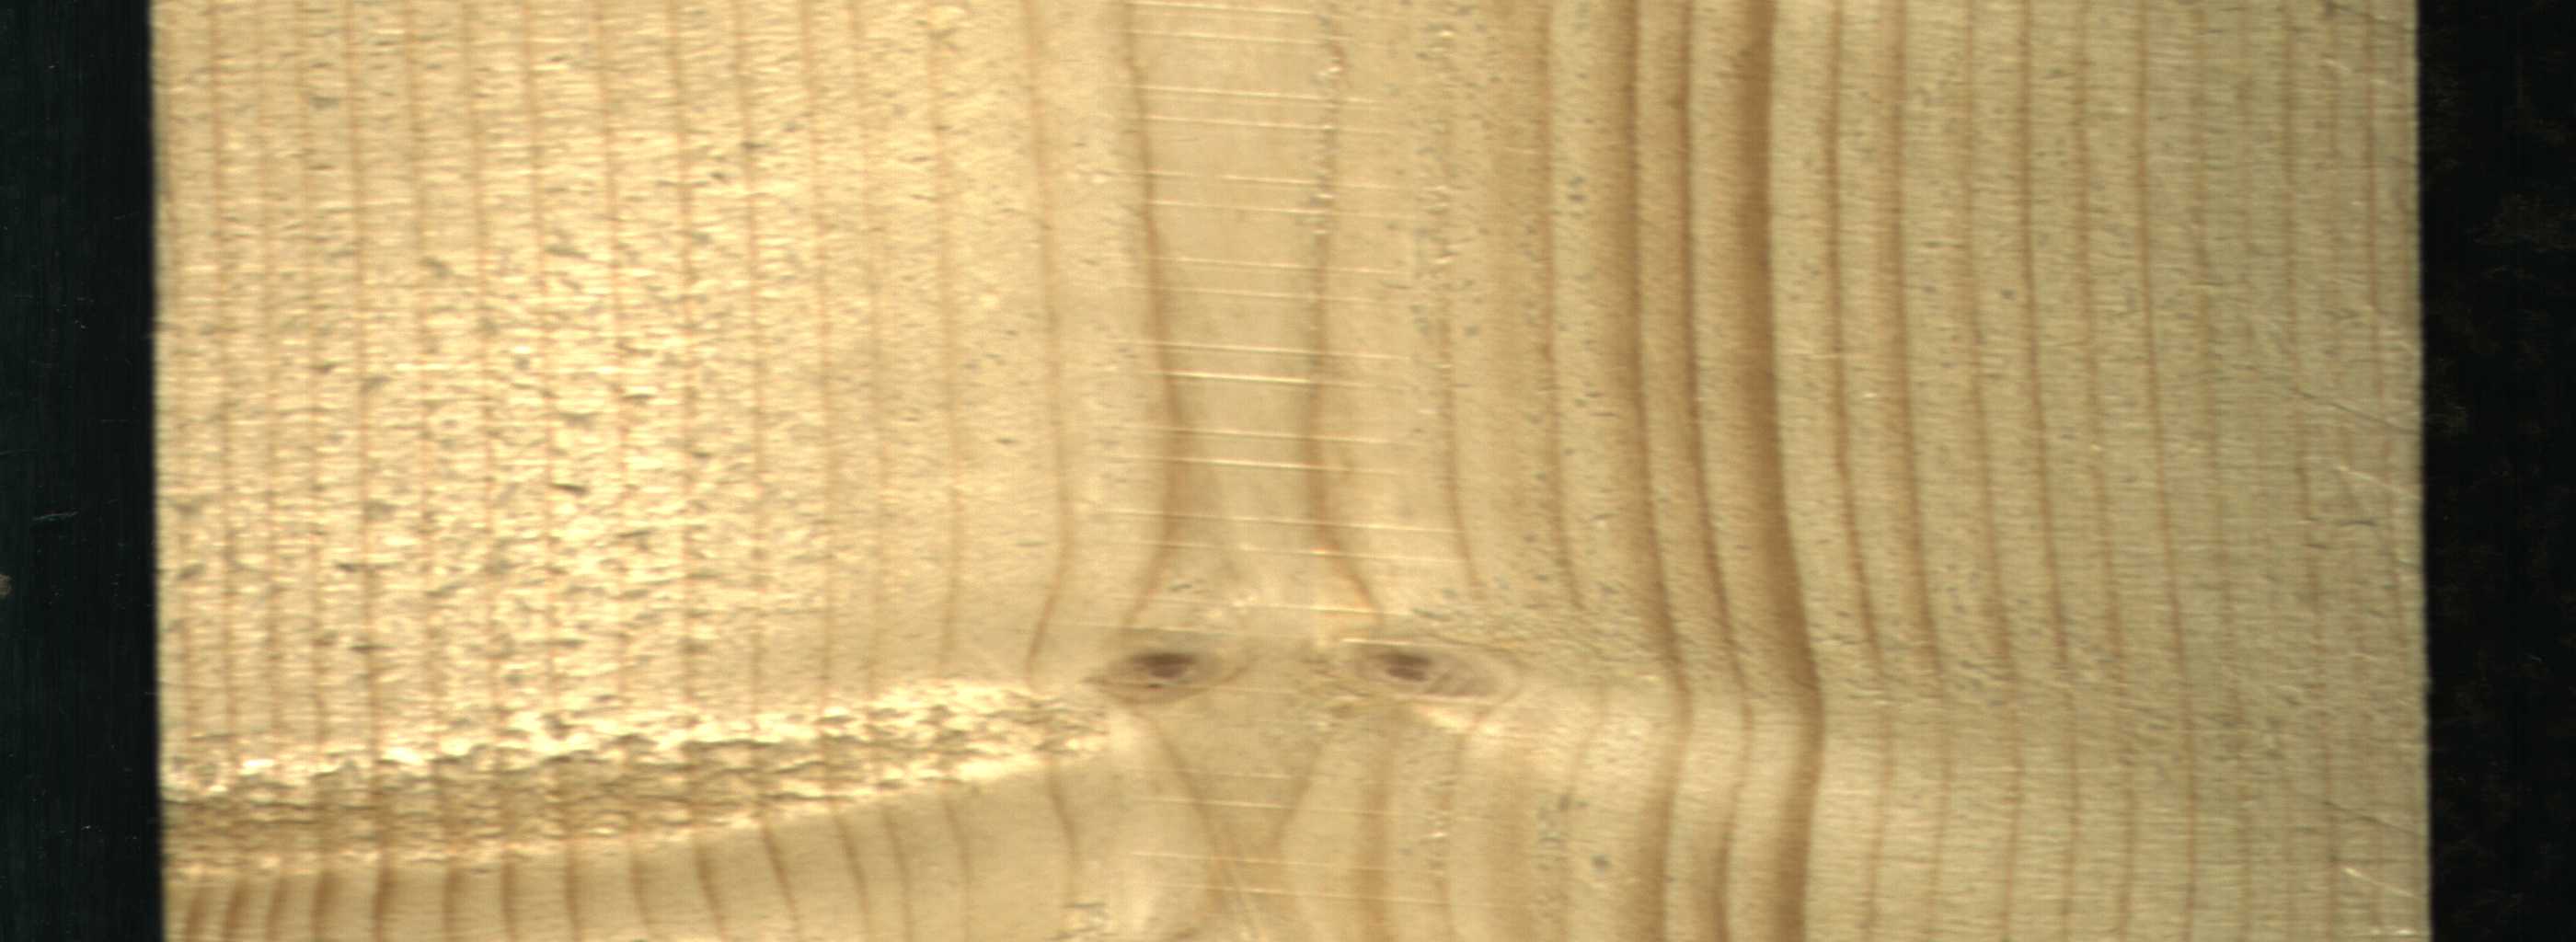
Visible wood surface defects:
Live_Knot
Live_Knot